Question: I've created a keyword's property type using the textbox multiple data type.
The keywords are then seperated into a list of words or phrases seperated by commas.
I've wrapped the keywords in A tag with the href linking to my search page, and including the value of the keyword so that all nodes with the same keyword will display in my search.
I want to add an option where a user can select from checkboxes with the value of the keyword, and submit a search so all checked keywords are included in the search.

I need help with figuring out how to get the checked values of the list of keyword checkboxes to submit and display the results on my seach page.
Here is what I have so far, which doesn't submit and I can't find where to add the values of the checkboxes:
'''
<xsl:if test="string($currentPage/keywords) != ''">
<!-- get the contents of the textbox multiple, with commas -->
<xsl:variable name="textWithBrs" select="umbraco.library:ReplaceLineBreaks($currentPage/keywords)"/>
<!-- replace commas with pipes so you can use Split -->
<xsl:variable name="textWithPipes" select='umbraco.library:Replace($textWithBrs, ", ", "|")'/>
<!-- split into an array of items and output as unordered list -->
<xsl:variable name="items" select="umbraco.library:Split($textWithPipes, '|')"/>
<ul>
<xsl:for-each select="$items/value">
<li>
<input type="checkbox" value="true" keyword="{.}" id="{.}" name=""/>
<a>
<xsl:attribute name="href"> <xsl:text disable-output-escaping="yes">/imagery/image-search.aspx
<![CDATA[?]]>
search=</xsl:text> <xsl:value-of select="." /> </xsl:attribute>
<xsl:attribute name="title"> <xsl:value-of select="."/> </xsl:attribute>
<xsl:value-of select="."/> </a> </li>
</xsl:for-each>
</ul>
<input type="submit" value="Search" id="btnSearchBottom" name="" onclick="location.href='/imagery/image-search.aspx?search=otbra'" />
</xsl:if>
'''
Any assistance would be greatly appreciated.
Cheers, JV
I've made some edits and now have it semi-working. However my Umbraco template has a form wrapping my content. Which I think is what is causing some issues.
In my testing I've had a form wrapping my XSL code. When I click on the "submit" button nothing happens, but if I have a duplicate of the same code the second list of checkboxes will be able to submit. Also when I make multiple selections the search results try to look for "one,two" which don't return any results (/image-search.aspx?search=one&search=two). It should search for "one two" (/image-search.aspx?search=one%20two).
My code with the repeated form:
'''
<div style="display:none;">
<form name="input" action="/imagery/image-search.aspx" method="get">
<ul>
<xsl:for-each select="$items/value">
<li>
<input type="checkbox" name="search" value="{.}"/>
&nbsp; <a href="/imagery/image-search.aspx?search={umbraco.library:UrlEncode(.)}" title="{.}"> <xsl:value-of select="."/> </a> </li>
</xsl:for-each>
</ul>
<input type="submit" value="Submit"/>
</form>
</div>
<div>
<form name="input" action="/imagery/image-search.aspx" method="get">
<ul>
<xsl:for-each select="$items/value">
<li>
<input type="checkbox" name="search" value="{.}"/>
&nbsp; <a href="/imagery/image-search.aspx?search={umbraco.library:UrlEncode(.)}" title="{.}"> <xsl:value-of select="."/> </a> </li>
</xsl:for-each>
</ul>
<input type="submit" value="Submit"/>
</form>
</div>
'''
Then I tried the following code, which didn't require to wrap the list in a form. Again multiple selections don't work, but also the only result returned is the first input value in the list (in this case 'one').
'''
<ul id="checkboxes">
<xsl:for-each select="$items/value">
<li>
<input id="{.}" type="checkbox" name="search" value="{.}"/>
&nbsp; <a href="/imagery/image-search.aspx?search={umbraco.library:UrlEncode(.)}" title="{.}"> <xsl:value-of select="."/> </a> </li>
</xsl:for-each>
</ul>
<input name="searchbutton" class="button" value="Search" type="reset" onClick="location.href='/imagery/image-search.aspx?search=' + $('#checkboxes input').attr('value')" />
'''
So I need help with which option to use, and how to include multiple selections in the search result.
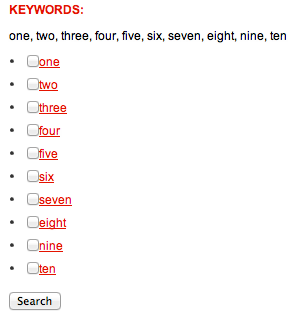
Answer: A few notes
- '<xsl:attribute>'- '<a href="...">'- - '<xsl:if test="string($anything) != ''>''<xsl:if test="$anything">'- 'onclick''<form action="...">''"onclick"'
XSL code
'''
<xsl:if test="$currentPage/keywords">
<xsl:variable name="textWithBrs" select="
umbraco.library:ReplaceLineBreaks($currentPage/keywords)
"/>
<xsl:variable name="textWithPipes" select="
umbraco.library:Replace($textWithBrs, ', ', '|')
"/>
<xsl:variable name="items" select="
umbraco.library:Split($textWithPipes, '|')
"/>
<ul>
<xsl:for-each select="$items/value">
<li>
<input type="checkbox" value="true" keyword="{.}" name="keywords"/>
<a href="/imagery/image-search.aspx?search={umbraco.library:UrlEncode(.)}" title="{.}">
<xsl:value-of select="."/>
</a>
</li>
</xsl:for-each>
</ul>
<input type="submit" value="Search" id="btnSearchBottom" />
</xsl:if>
'''